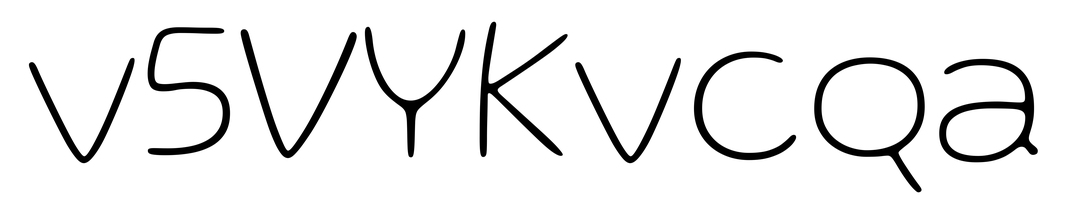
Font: Gluten_Thin